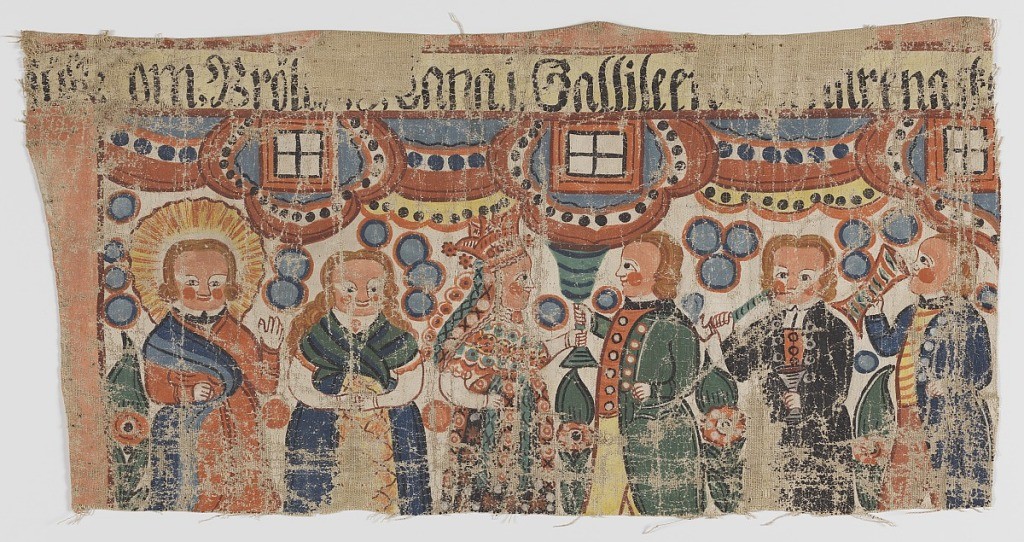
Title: Bonad
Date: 1730–1800
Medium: Hand painted on canvas
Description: Six figures in room interior. Figure on far left is wearing orange robe with blue sash, and appears to have a halo.